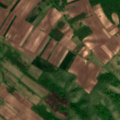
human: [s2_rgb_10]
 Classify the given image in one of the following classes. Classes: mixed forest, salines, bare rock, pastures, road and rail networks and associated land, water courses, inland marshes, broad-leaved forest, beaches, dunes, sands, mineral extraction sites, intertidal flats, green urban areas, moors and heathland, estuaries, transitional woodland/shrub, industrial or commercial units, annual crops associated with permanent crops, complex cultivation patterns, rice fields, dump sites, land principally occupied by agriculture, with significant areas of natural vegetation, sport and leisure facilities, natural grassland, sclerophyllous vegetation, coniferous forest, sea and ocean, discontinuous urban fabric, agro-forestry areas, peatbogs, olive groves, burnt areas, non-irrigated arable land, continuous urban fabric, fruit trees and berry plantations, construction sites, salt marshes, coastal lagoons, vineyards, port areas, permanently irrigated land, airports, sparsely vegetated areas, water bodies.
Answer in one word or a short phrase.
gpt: non-irrigated arable land, broad-leaved forest, natural grassland, transitional woodland/shrub